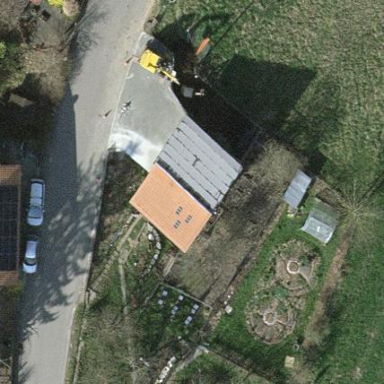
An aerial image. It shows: Garage.